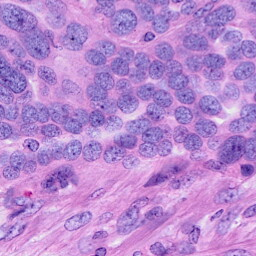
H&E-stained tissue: Ovarian